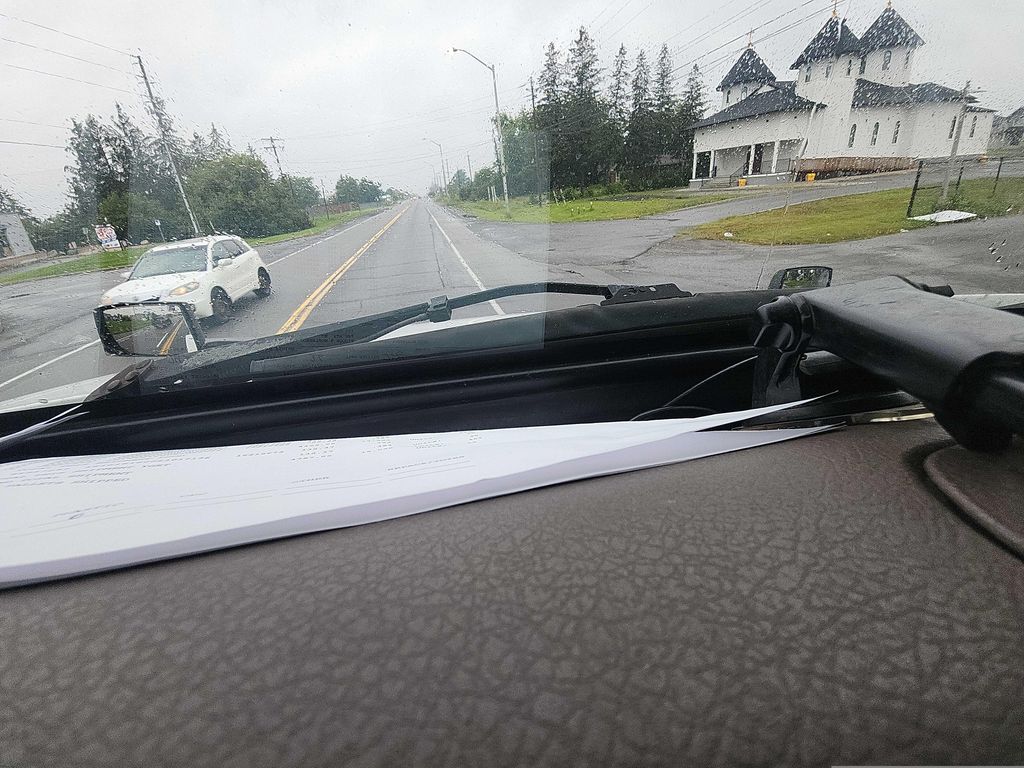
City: ottawa-gatineau